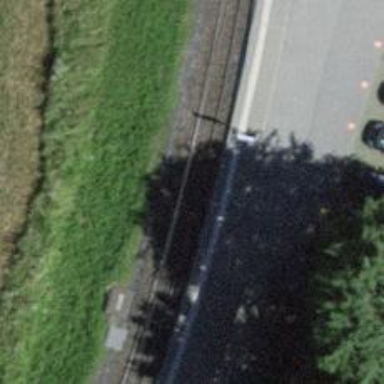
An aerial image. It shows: Railway stop with public transport stop position.